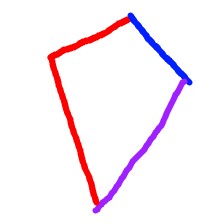
Shape: kite